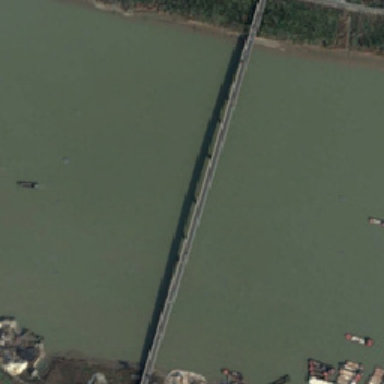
The dock is anchored by three rows of cargo ships they are located on the bank of the river there is a bridge on the river .